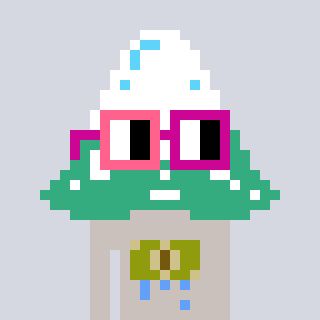
a pixel art character with square pink and red glasses, a snowy mountain-shaped head and a foggrey-colored body on a cool background